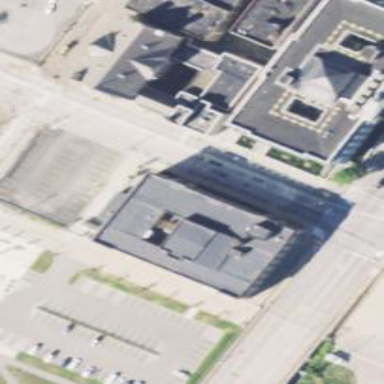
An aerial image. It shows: Town hall building.